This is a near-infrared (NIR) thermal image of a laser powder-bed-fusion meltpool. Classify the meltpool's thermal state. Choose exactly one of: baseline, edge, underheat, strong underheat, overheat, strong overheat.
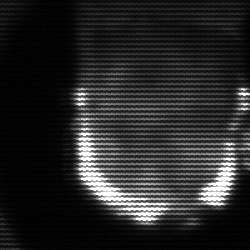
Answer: baseline